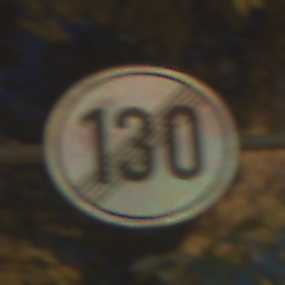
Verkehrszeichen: EndeGeschwindigkeit130
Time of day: Night
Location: Outdoor (Urban)
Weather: PartlyCloudy
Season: NotSpecified
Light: Artificial